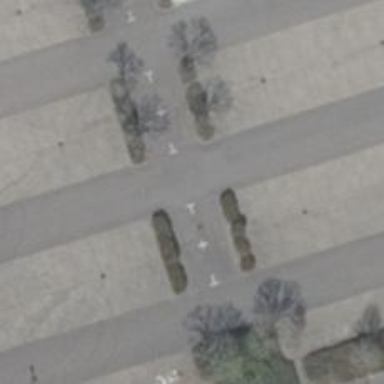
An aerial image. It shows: Road serving as parking aisle.